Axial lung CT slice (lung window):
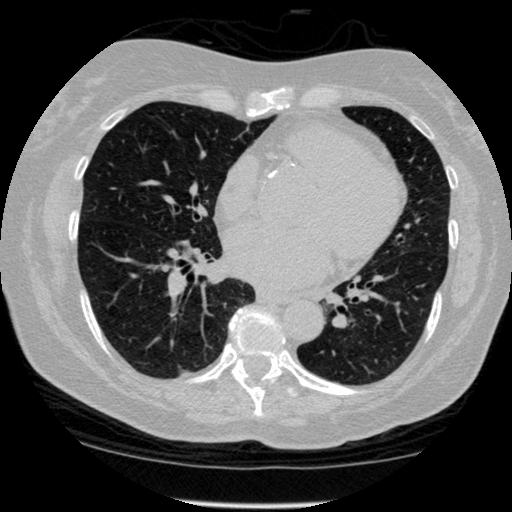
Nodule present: no